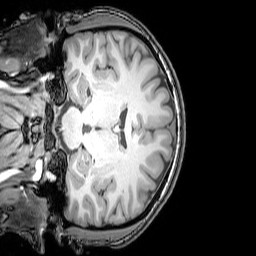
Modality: T1w
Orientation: coronal
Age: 25
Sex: male
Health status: healthy
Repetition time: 0.081 s
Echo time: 0.037 s